Question: I am using a custom seekbar to show a graph. I had done till this. I am showing this graph by applying a background drawable to the seekbar. Now my problem is, I need to set the blue one as progress drawable and need to set the background of seekbar as the red graph. So that when progress happens thumb moves over red the area where thumb passed should be changed to blue color like a masking effect. Can any one tell the best possible way to do this. My pictures are shown below
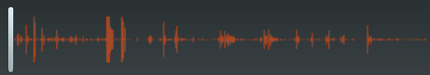
Answer: After reading all the questions and answers I hope this should be your scenario to get your thing done...
1.Create two graphs
As per your logic.
2.Generate two drwables from the particular bitmaps....
'''
Drawable G_bg = new BitmapDrawable(Red graph bitmap);
Drawable G_pg = new BitmapDrawable(Blue graph bitmap);
'''
3.And then customize your seek bar using layer list created through the java code.
'''
ClipDrawable c=new ClipDrawable(G_pg, Gravity.LEFT,ClipDrawable.HORIZONTAL);
LayerDrawable ld =new LayerDrawable (new Drawable[]{G_bg,c});
'''
4.Apply this layer list to your seekbar.
'''
Graphbar.setProgressDrawable(ld);
'''
This should work like you wanted....Thanksss